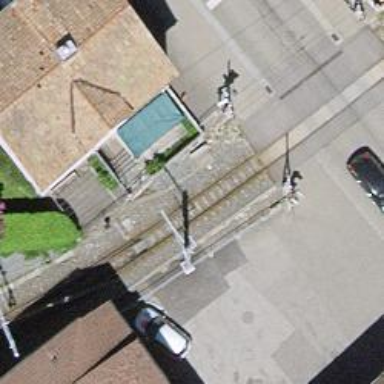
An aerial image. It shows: Narrow-gauge railway track with one electrified contact line.